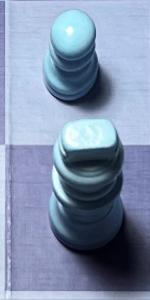
Label: King_White